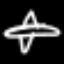
Label: airplane